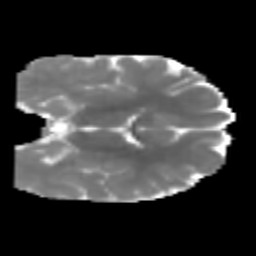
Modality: MD
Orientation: coronal
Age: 6
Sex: male
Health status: healthy